Question: There is 1<=n<=1000 cities. I have to find path that connects all the cities (every city can be visited only once) which starts and ends in city number 1. In this path the maximum length between 2 cities must be as short as possible.
Eg:

Input:
'''
coordinates of cities
'''
Output:
'''
5 1 3 //longest connection is 5 and it is between cities 1 and 3
1 3 6 4 5 2 1 //path
'''
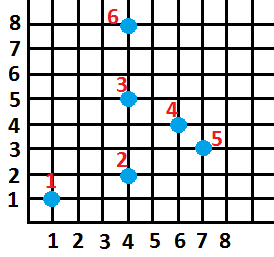
Answer: Here is an approximation algorithm that should give better results on average than a naive greedy algorithm:
1. Consider the graph to be complete - there is an edge between every pair of vertices for a total of n(n-1)/2 edges.
2. Sort the edges in descending order of their weights/distances.
3. Iterate from the highest distance edge to the lowest distance edge, and remove it if after removing that edge, both its end-points still have degree atleast ceil(n/2) (Dirac's theorem for ensuring a Hamiltonian cycle exists). You could use a stronger result like Ore's theorem to be able to trim even more edges, but the computation complexity will increase.
4. In the remaining graph, use a greedy algorithm to find a Hamiltonian cycle. The greedy algorithm basically starts from 1, and keeps selecting the edge with the least distance to a node that does not already form part of the cycle so far. So in your example, it will first pick 1 -> 2, then 2->4, then 4->5 and so on. The last selected vertex will then have a path back to 1.
You could directly use the greedy algorithm given in step 4 on the input graph, but the pre-processing steps 1-3 should in general greatly improve your results on most graphs.